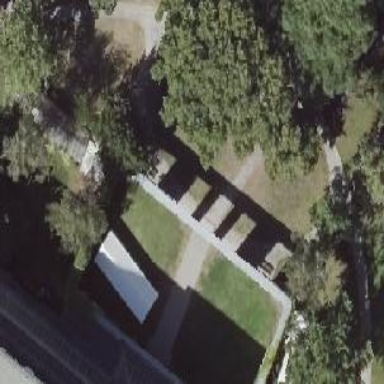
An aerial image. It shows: Historic memorial featuring sculpture.